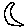
Label: moon